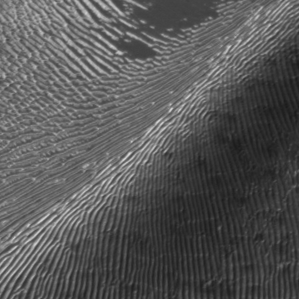
Label: frost